Field crop: maize
Growth stage: 2
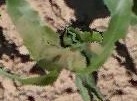
Species: maize